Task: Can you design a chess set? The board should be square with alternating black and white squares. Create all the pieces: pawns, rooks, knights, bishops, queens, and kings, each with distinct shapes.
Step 4726:
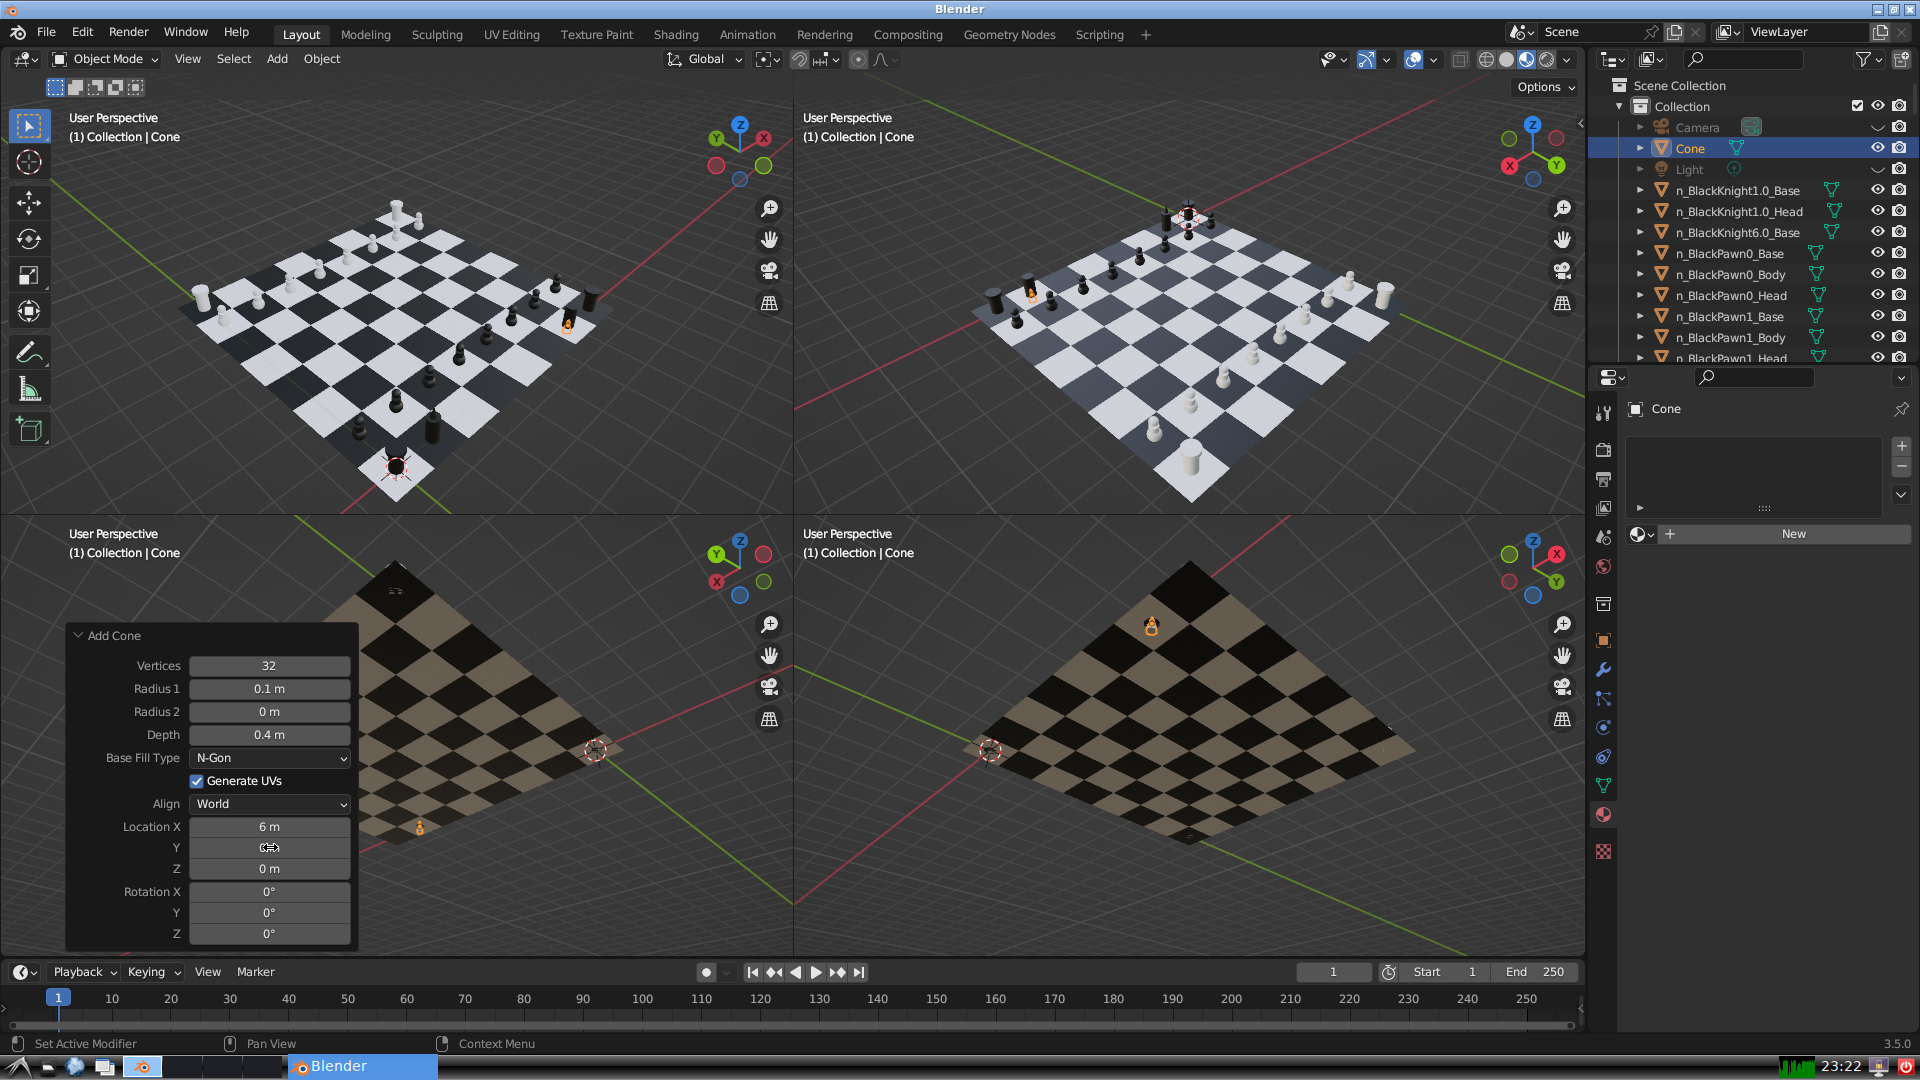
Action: click: no